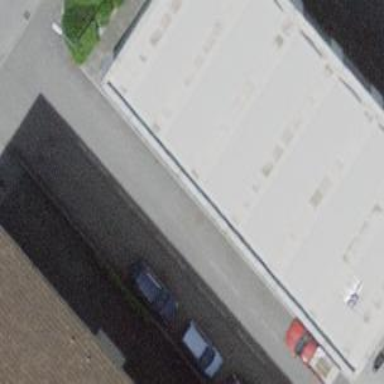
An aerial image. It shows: Commercial building.